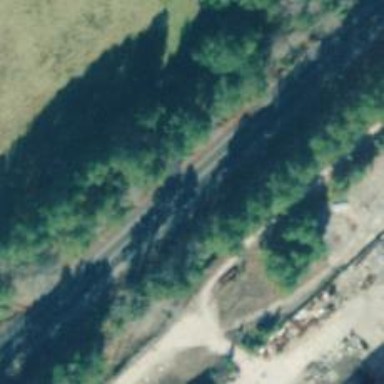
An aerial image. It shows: Railway track.